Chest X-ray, AP view. Patient: 26 years old, sex M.
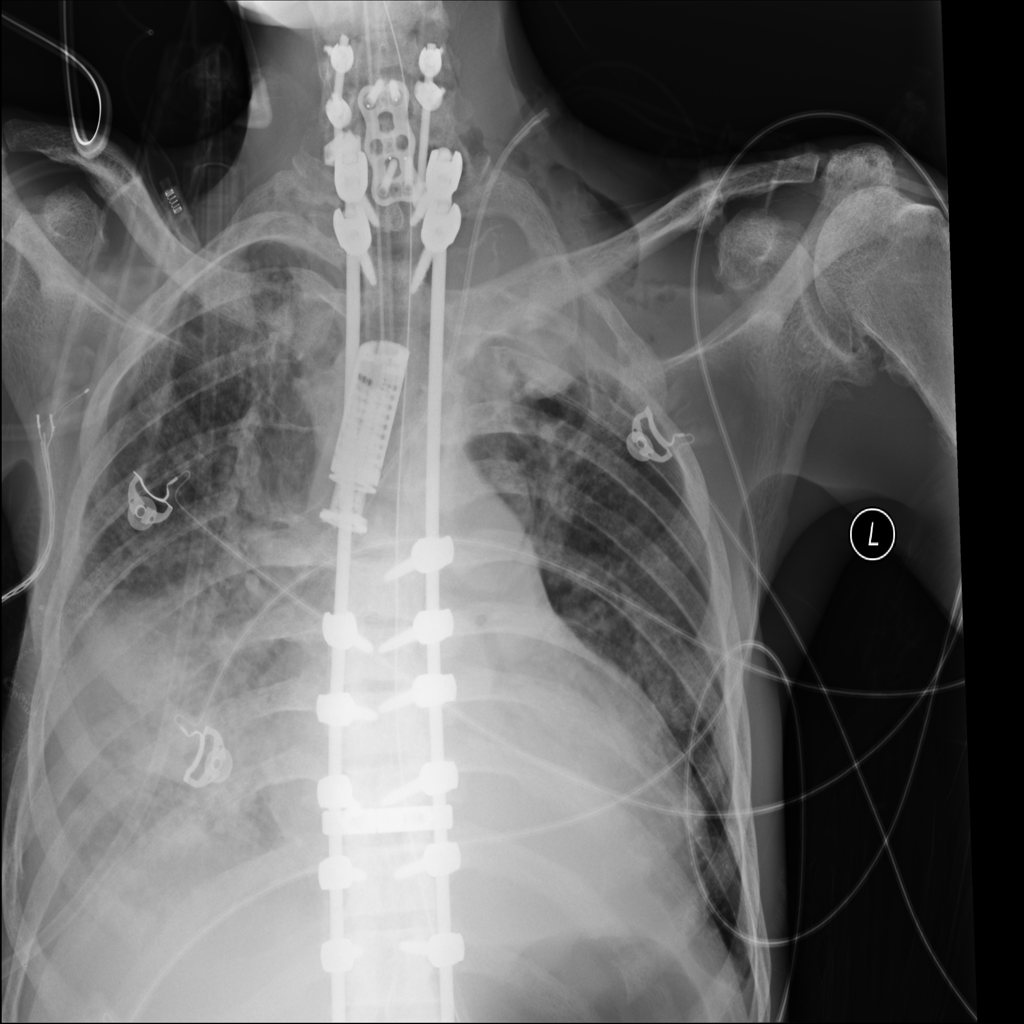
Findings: Consolidation, Mass